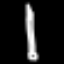
Label: pencil